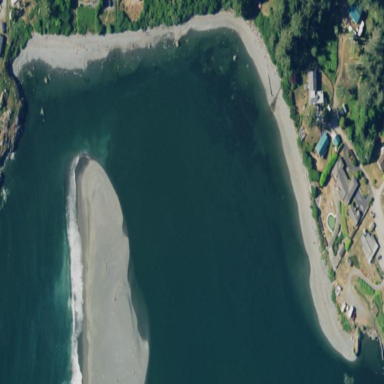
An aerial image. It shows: Sandy beach with natural surroundings.